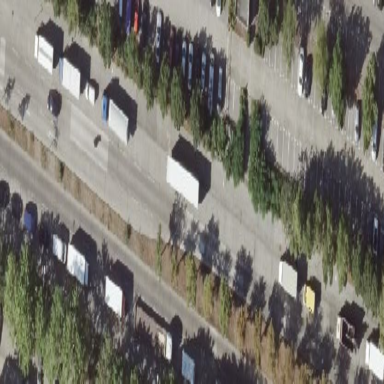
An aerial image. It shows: Concrete parking lane.